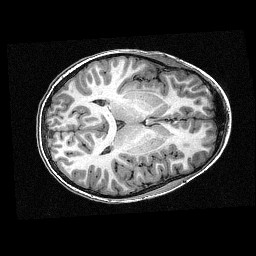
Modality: T1w
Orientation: axial
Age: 13
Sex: male
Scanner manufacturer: siemens
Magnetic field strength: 3 T
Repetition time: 2.3 s
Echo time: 0.00336 s